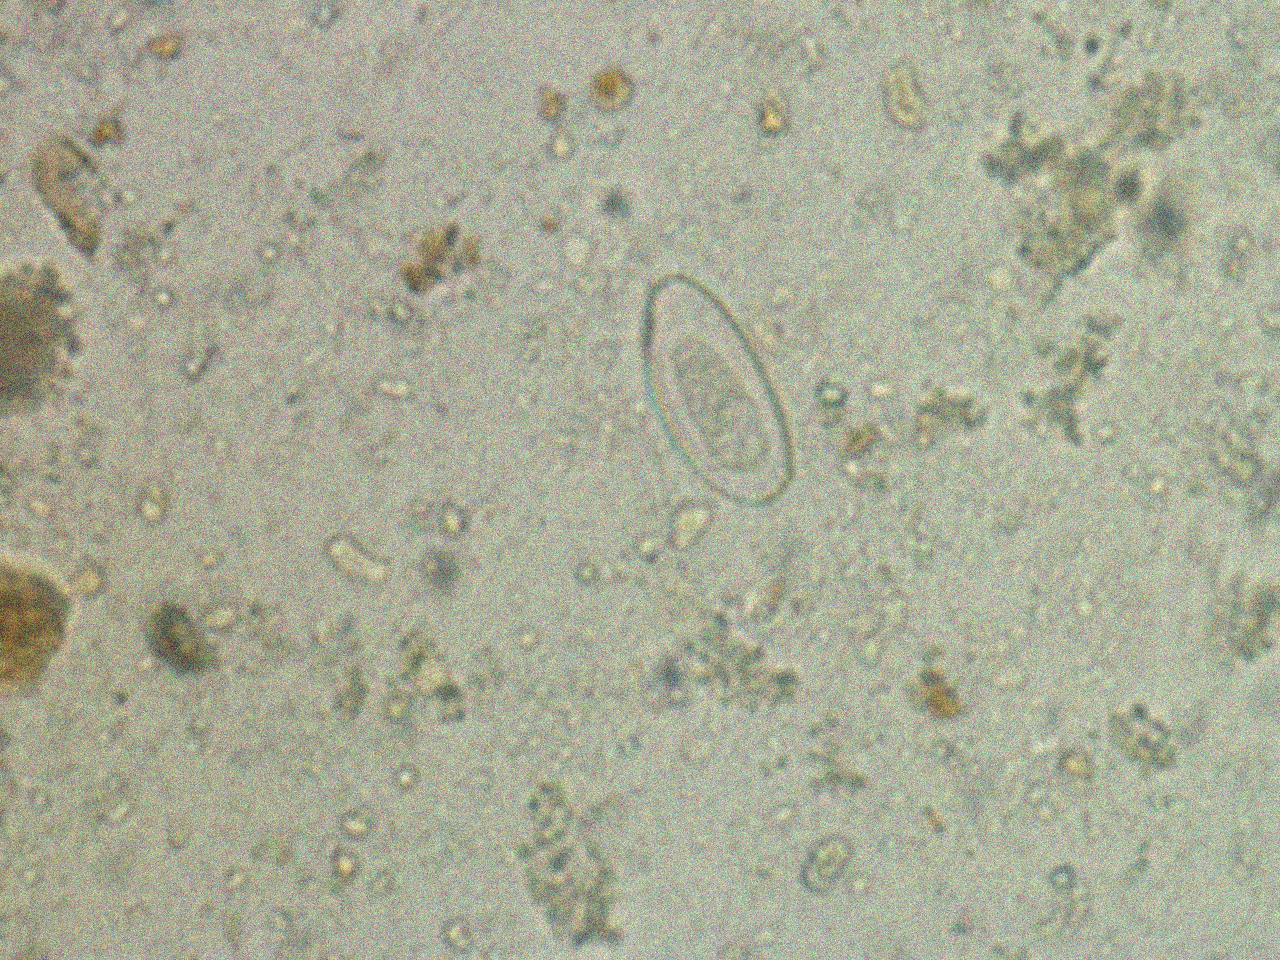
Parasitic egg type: Enterobius vermicularis